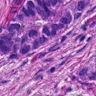
Metastatic tissue present: yes